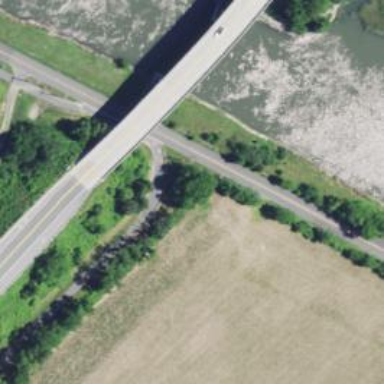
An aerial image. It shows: Asphalt cycleway.